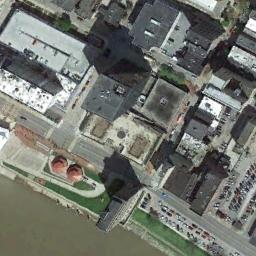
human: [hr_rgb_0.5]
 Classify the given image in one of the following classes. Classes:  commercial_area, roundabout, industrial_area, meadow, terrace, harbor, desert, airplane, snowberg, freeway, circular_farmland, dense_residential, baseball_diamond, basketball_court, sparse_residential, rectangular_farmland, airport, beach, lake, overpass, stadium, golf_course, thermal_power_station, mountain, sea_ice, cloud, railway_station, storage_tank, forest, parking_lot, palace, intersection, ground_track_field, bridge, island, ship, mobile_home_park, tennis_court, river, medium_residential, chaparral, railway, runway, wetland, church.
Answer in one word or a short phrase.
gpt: commercial_area